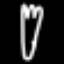
Label: fork